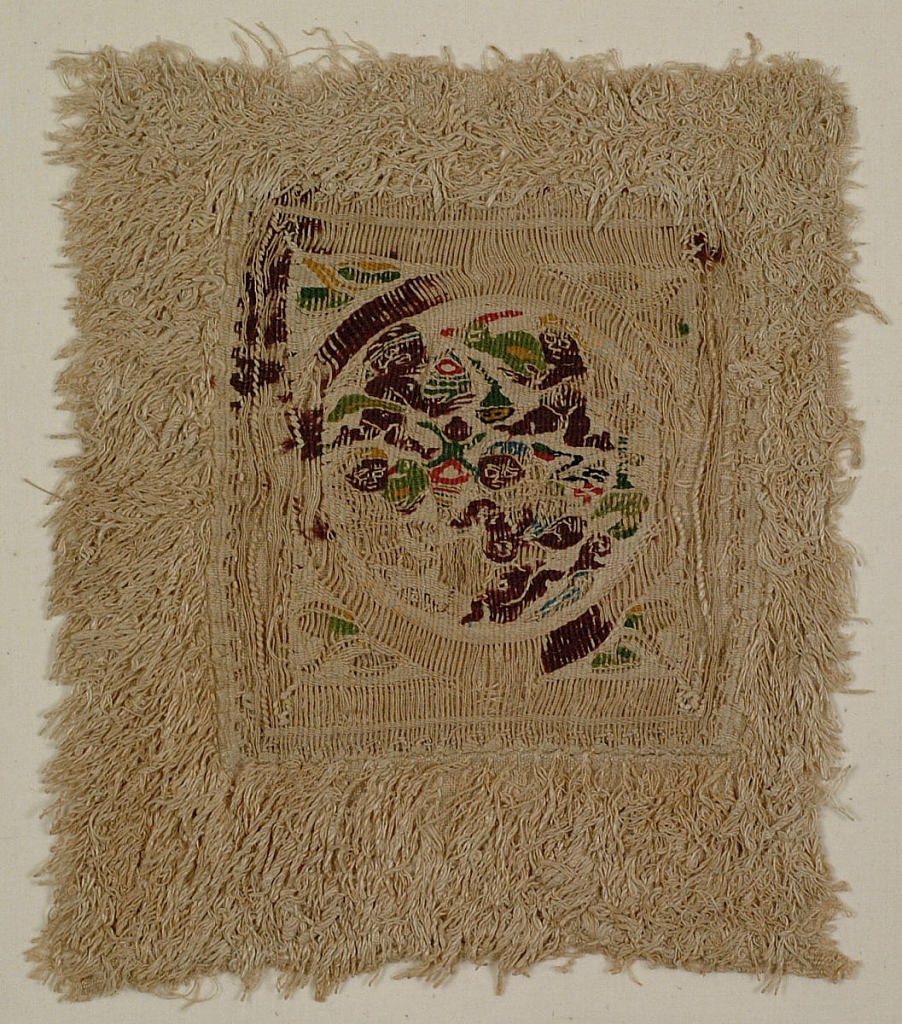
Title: Fragment
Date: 5th–6th century
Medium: linen warp; wool and linen weft Technique: two pieces sewn together; the top appliquéd to the bottom. Bottom fabric plain weave with bands of weft loops. Top square of tapestry (plain weave with slits, wrapped warps and slanted wefts).
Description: Coptic fragment has a central square with four figures carrying animals and objects in brown, red, green, and yellow and framed by a deep border of loops.